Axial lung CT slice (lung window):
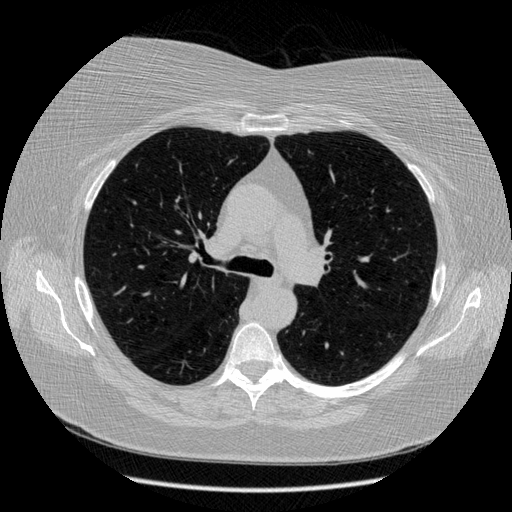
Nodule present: no